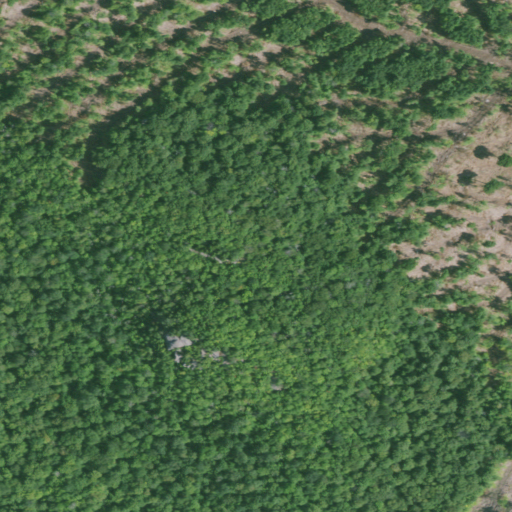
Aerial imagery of mountain in New York named Burnt Hill containing deciduous forest, grassland, and shrub